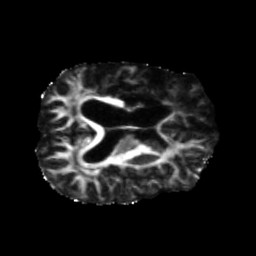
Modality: FA
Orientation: axial
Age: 56
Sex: male
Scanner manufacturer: siemens
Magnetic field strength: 3 T
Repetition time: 5.47 s
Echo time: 0.0854 s